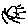
Label: sun